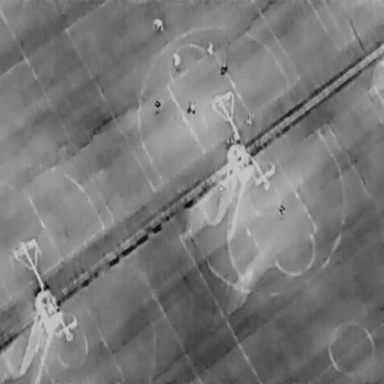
There are 11 People in the infrared image.